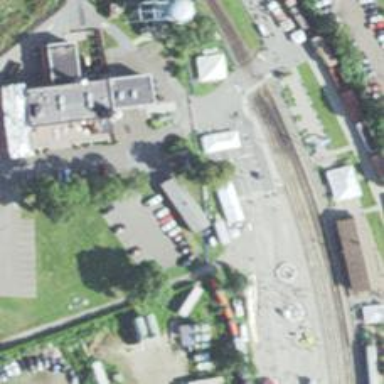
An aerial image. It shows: Abandoned railway.